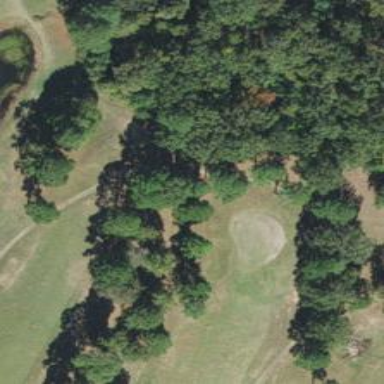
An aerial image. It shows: Pathway for golfing.